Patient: sex M, age 70
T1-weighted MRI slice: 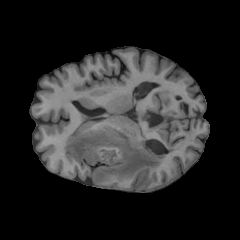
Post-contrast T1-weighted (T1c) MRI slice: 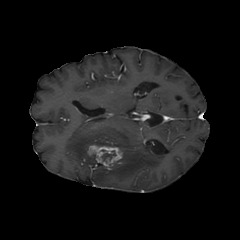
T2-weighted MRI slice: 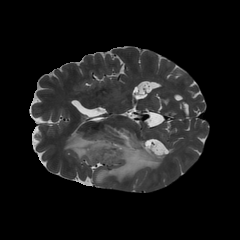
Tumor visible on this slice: yes
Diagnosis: Glioblastoma, IDH-wildtype
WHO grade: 4